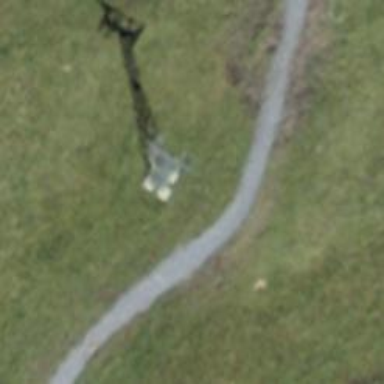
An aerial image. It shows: Pylon for aerialway.